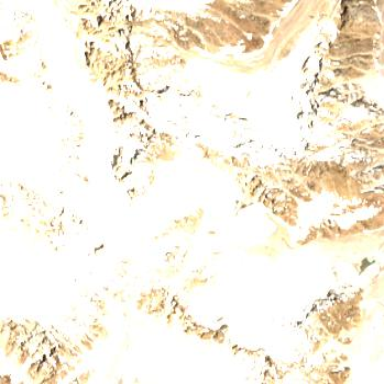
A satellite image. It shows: Stunning view of glacier.